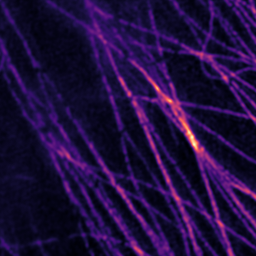
Label: Super-resolution Microtubules image